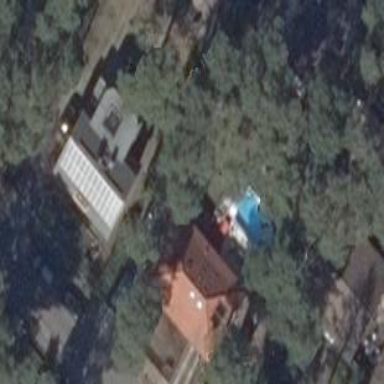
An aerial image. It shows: Detached building with hipped roof oriented along its length.